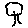
Label: tree